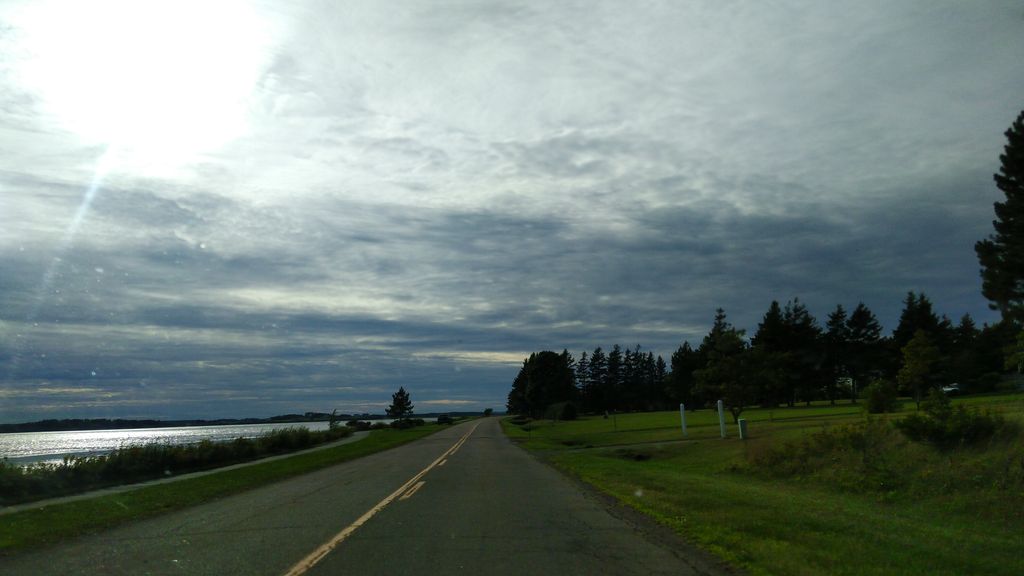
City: charlottetown